Field crop: maize
Growth stage: 2
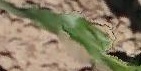
Species: maize